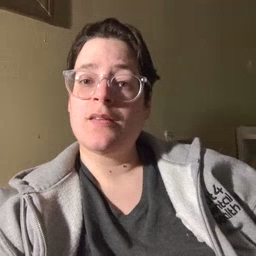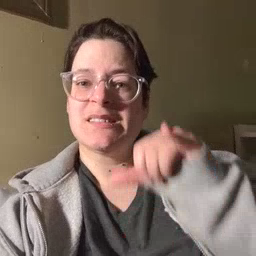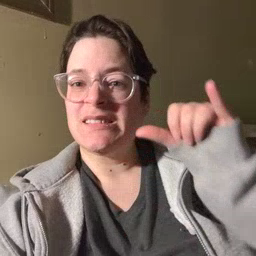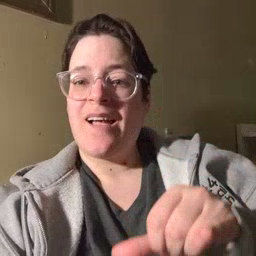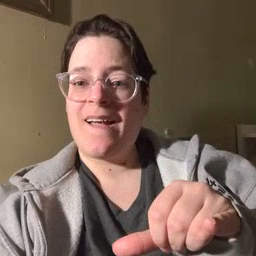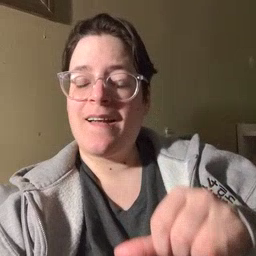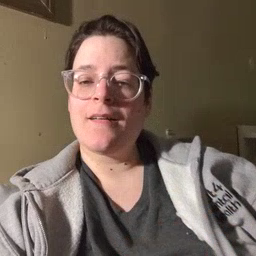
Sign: stay